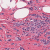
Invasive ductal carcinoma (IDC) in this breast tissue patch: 1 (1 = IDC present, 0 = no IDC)